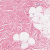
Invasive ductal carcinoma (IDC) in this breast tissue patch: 0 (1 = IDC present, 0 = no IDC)